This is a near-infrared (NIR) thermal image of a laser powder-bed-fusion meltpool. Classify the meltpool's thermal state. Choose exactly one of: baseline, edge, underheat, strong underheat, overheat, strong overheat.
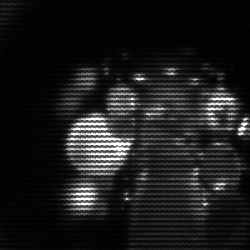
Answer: baseline